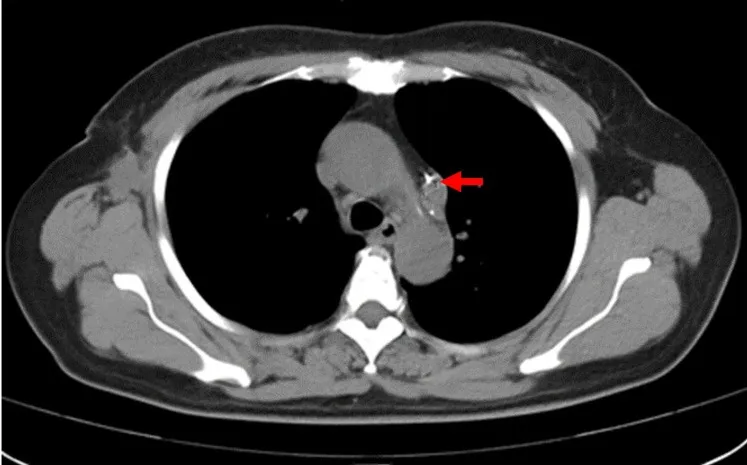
The postoperative enhanced CT of the chest. The postoperative enhanced CT of the chest showed that the diameter of the left superior vena cava is 11 mm, and compare the inner diameters of the PLSVC with the superior vena cava to ensure that the PLSVC could function normally.
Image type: radiology (ct)